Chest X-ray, PA view. Patient: 72 years old, sex M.
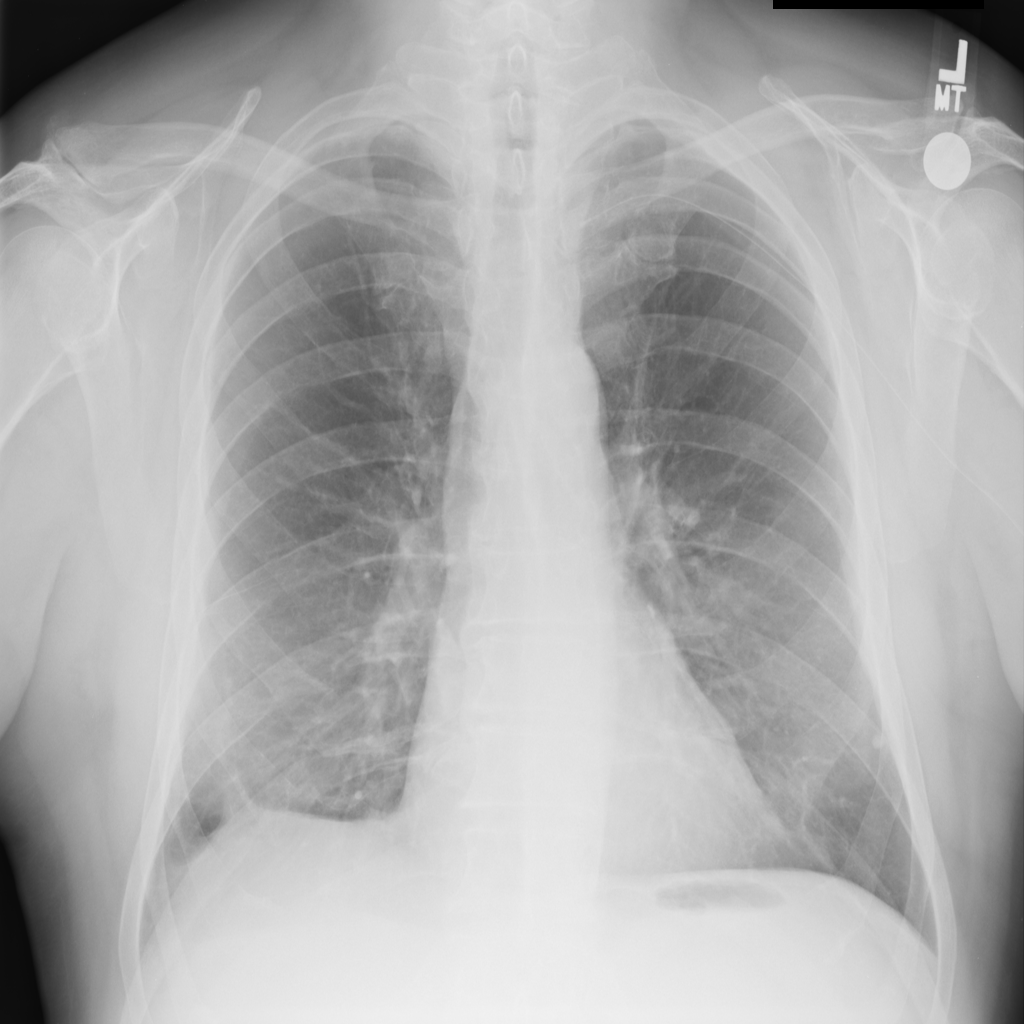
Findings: No Finding